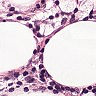
Metastatic tissue present: no